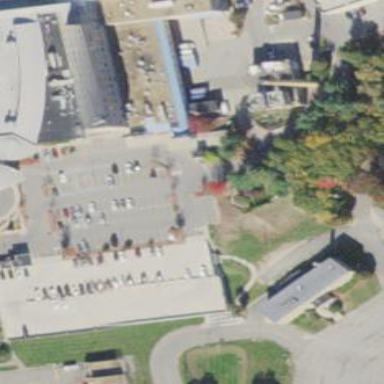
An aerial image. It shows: Parking area with surface.